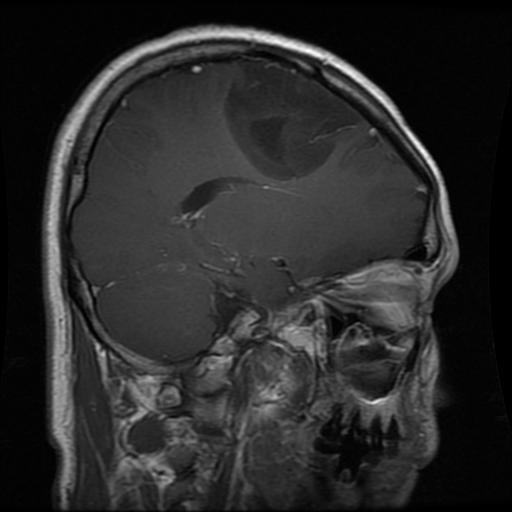
Label: glioma